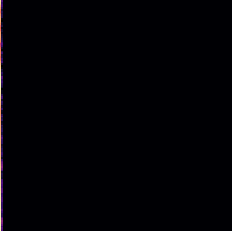
Sound class: Chainsaw